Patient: sex F, age 62
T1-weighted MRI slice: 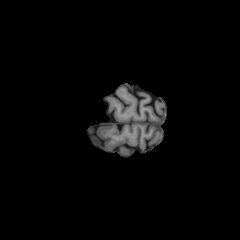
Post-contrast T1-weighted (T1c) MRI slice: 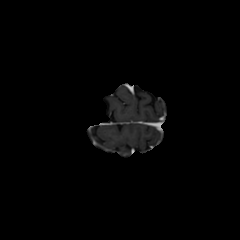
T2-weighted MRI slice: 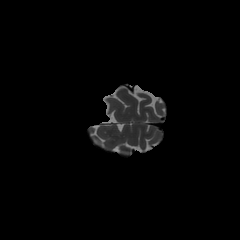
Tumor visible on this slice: no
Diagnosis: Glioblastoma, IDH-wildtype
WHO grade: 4